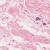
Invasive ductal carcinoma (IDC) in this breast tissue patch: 0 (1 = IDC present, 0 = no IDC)